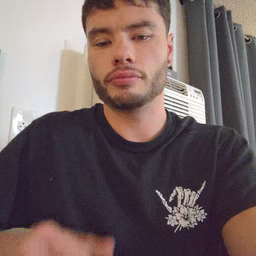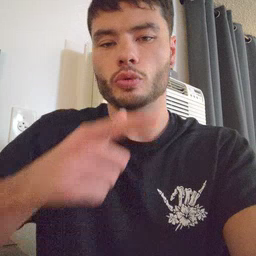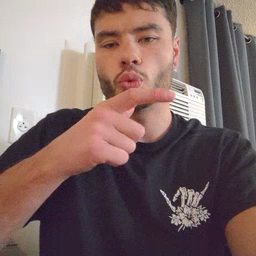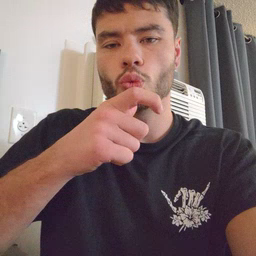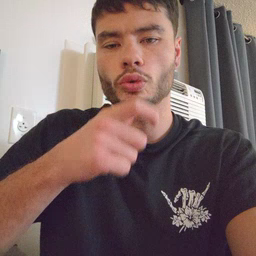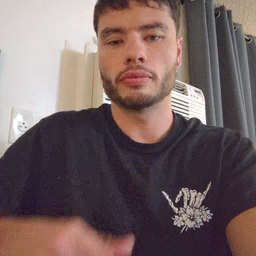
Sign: who